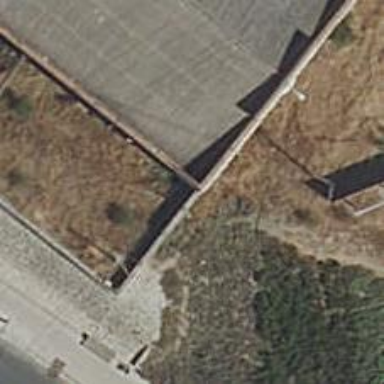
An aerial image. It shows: Wall barrier.